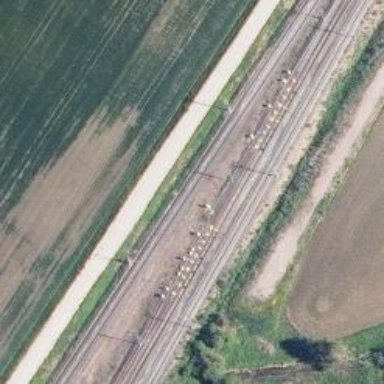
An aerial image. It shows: Site related to railway infrastructure.